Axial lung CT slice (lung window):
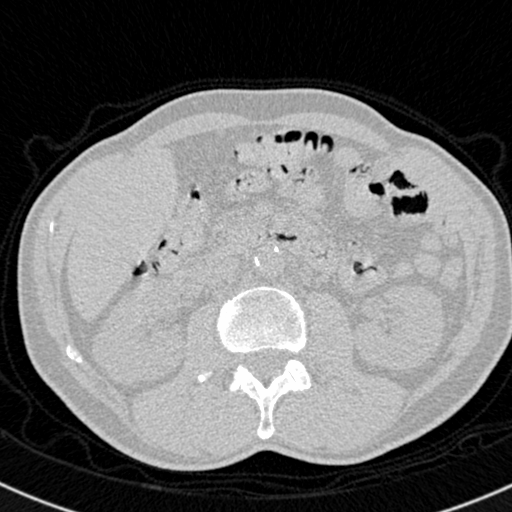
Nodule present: no